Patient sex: M
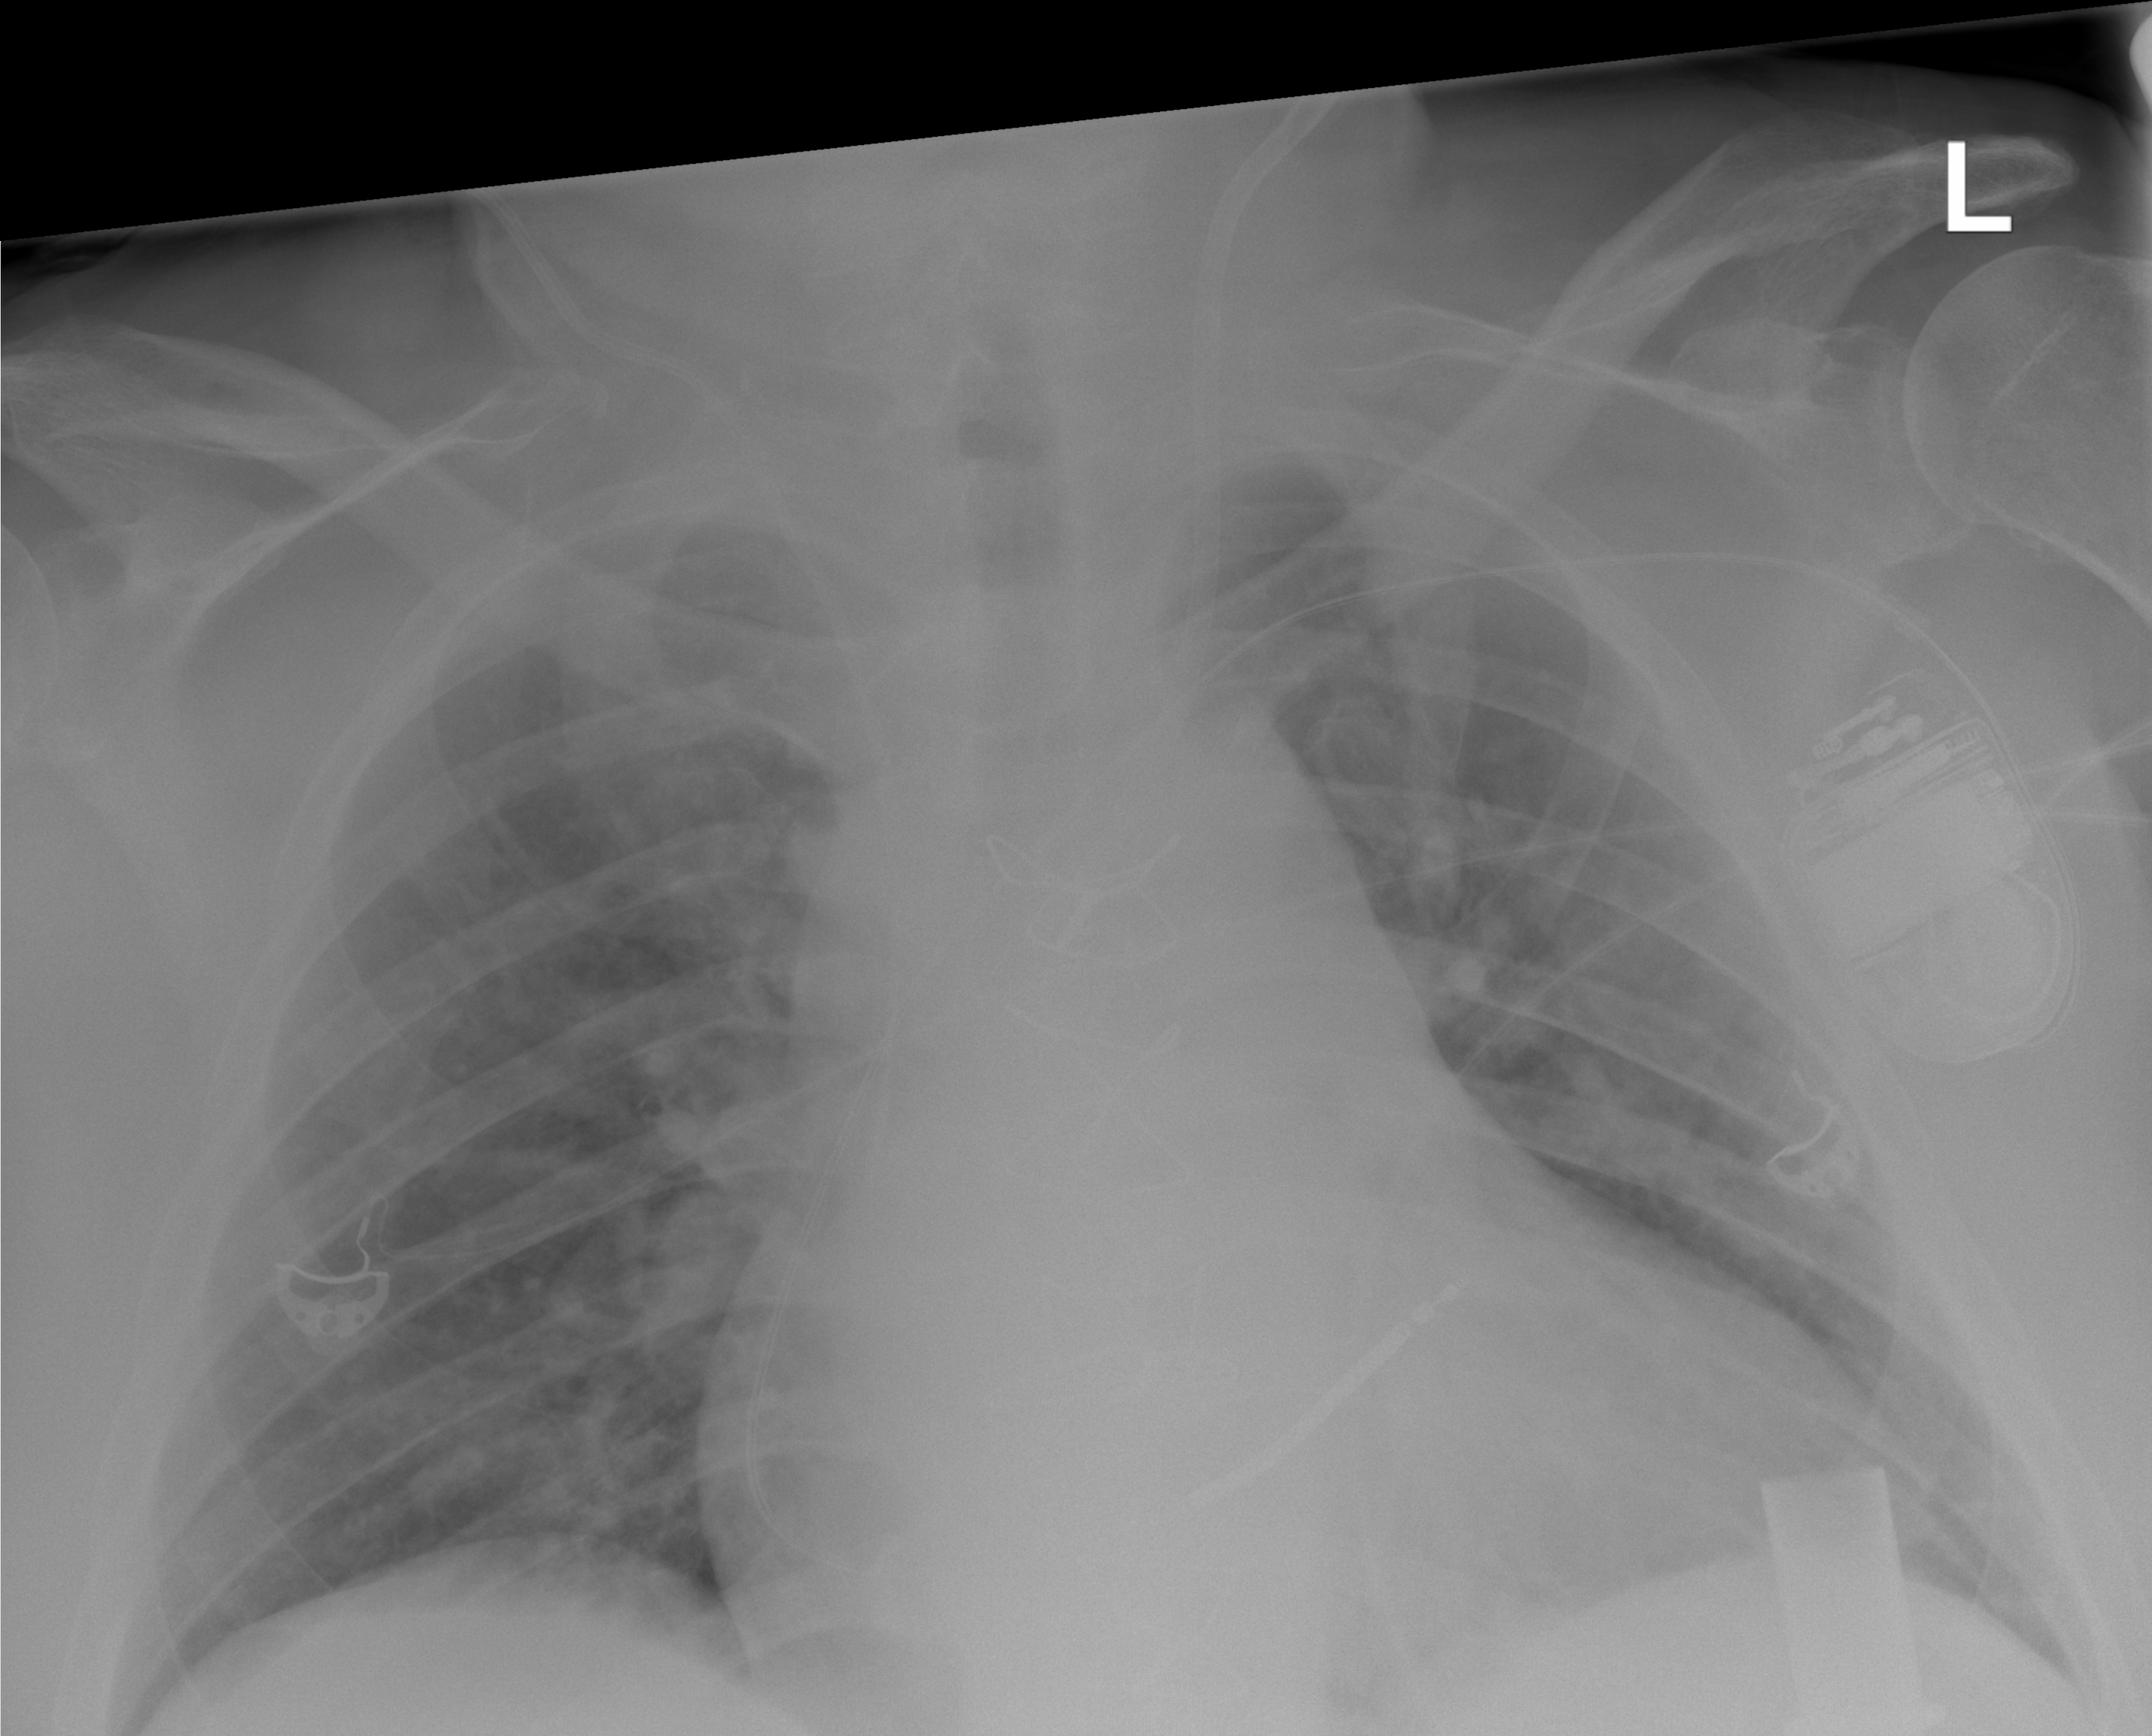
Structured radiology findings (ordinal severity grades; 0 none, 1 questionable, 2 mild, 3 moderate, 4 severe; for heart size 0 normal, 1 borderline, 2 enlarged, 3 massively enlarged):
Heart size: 2
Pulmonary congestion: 1
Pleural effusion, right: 0
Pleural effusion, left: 0
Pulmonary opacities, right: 0
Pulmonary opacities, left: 0
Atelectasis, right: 0
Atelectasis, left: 0